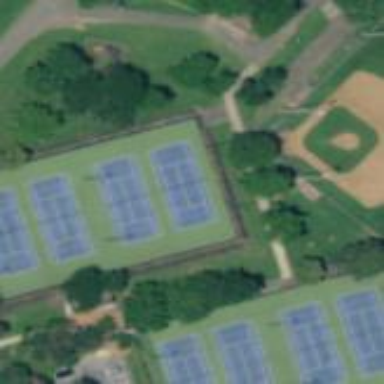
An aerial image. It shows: Tennis court on pitch designated for leisure land.